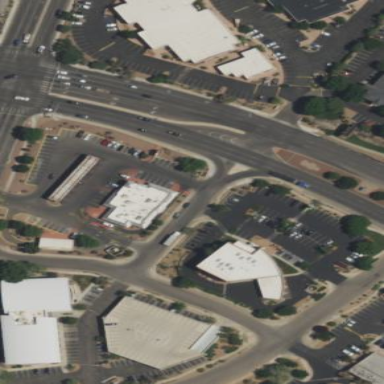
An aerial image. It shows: Retail area.